Question: I have this layout:
'''
<LinearLayout xmlns:android="http://schemas.android.com/apk/res/android"
xmlns:tools="http://schemas.android.com/tools"
android:layout_width="match_parent"
android:layout_height="match_parent"
android:orientation="vertical" >
<LinearLayout
android:layout_width="match_parent"
android:layout_height="wrap_content" >
<ImageView
android:id="@+id/imageView1"
android:layout_width="66dp"
android:layout_height="64dp"
android:layout_marginLeft="10dp"
android:layout_marginTop="10dp"
android:src="@drawable/office_girl" />
<LinearLayout
android:layout_width="match_parent"
android:layout_height="wrap_content"
android:layout_marginTop="10dp"
android:orientation="vertical" >
<TextView
android:id="@+id/greetingTextView"
android:layout_width="wrap_content"
android:layout_height="wrap_content"
android:text="Hi Boss,"
android:textStyle="bold" />
<TextView
android:id="@+id/dailyStatusTextView"
android:layout_width="wrap_content"
android:layout_height="wrap_content"
android:text="What to say if someone call?" />
</LinearLayout>
</LinearLayout>
<LinearLayout
android:layout_width="match_parent"
android:layout_height="90dp"
android:layout_marginTop="10dp"
android:orientation="horizontal" >
<!-- android:layout_gravity="center" -->
<EditText
android:id="@+id/suto_sms_text"
android:layout_width="match_parent"
android:layout_height="match_parent"
android:layout_marginTop="3dp"
android:hint="Text"
android:inputType="textMultiLine"
android:lines="3" />
</LinearLayout>
<LinearLayout
android:layout_width="wrap_content"
android:layout_height="wrap_content"
android:layout_marginTop="5dp"
android:orientation="horizontal" >
<TextView
android:id="@+id/text_phone_status"
android:layout_width="fill_parent"
android:layout_height="wrap_content"
android:text="Phone Status"
android:layout_marginTop="3dp"
android:layout_marginLeft="5dp"
android:textSize="20sp" />
<Spinner
android:id="@+id/spinner_phone_status"
android:layout_width="120dp"
android:layout_height="wrap_content"
android:layout_marginLeft="30dp"/>
</LinearLayout>
<LinearLayout
android:layout_width="wrap_content"
android:layout_height="wrap_content"
android:layout_marginTop="5dp"
android:orientation="horizontal" >
<TextView
android:id="@+id/text_busy_until"
android:layout_width="fill_parent"
android:layout_height="wrap_content"
android:text="until"
android:layout_marginTop="3dp"
android:layout_marginLeft="5dp"
android:textSize="20sp" />
<Button
android:enabled="true"
android:id="@+id/button_set_date_and_time"
android:layout_width="wrap_content"
android:layout_height="wrap_content"
android:layout_marginTop="3dp"
android:layout_marginLeft="30dp"
android:text="@string/set_time" />
<TextView
android:enabled="true"
android:id="@+id/text_date_and_time"
android:layout_width="fill_parent"
android:layout_height="wrap_content"
android:layout_marginTop="3dp"
android:layout_marginLeft="40dp"
android:textSize="12sp"
android:textStyle="bold"/>
</LinearLayout>
<LinearLayout
android:layout_width="wrap_content"
android:layout_height="wrap_content"
android:layout_marginTop="10dp"
android:layout_gravity="center_horizontal"
android:orientation="horizontal" >
<Button
android:id="@+id/button_confirm"
android:layout_width="wrap_content"
android:layout_height="wrap_content"
android:layout_marginTop="3dp"
android:text="@string/button_confirm" />
<Button
android:id="@+id/button_cancel"
android:layout_width="wrap_content"
android:layout_height="wrap_content"
android:layout_marginTop="3dp"
android:layout_marginLeft="3dp"
android:text="@string/button_cancel" />
</LinearLayout>
</LinearLayout>
'''
This is part of the output:

I saw examples of how it can be done using relative layout, but my xml is quite big and i dont want to have to change it to relative layout as it will mean lots of work.
Thanks.
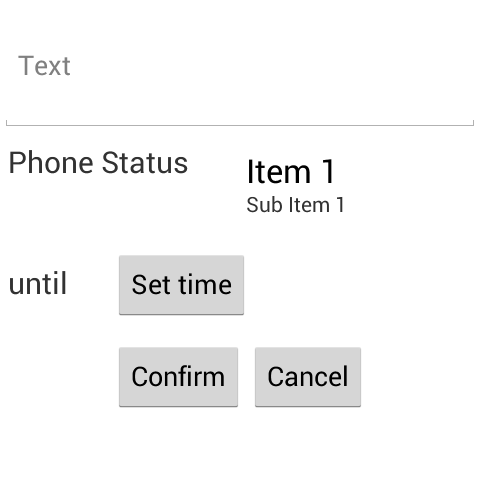
Answer: Try this code
'''
<LinearLayout xmlns:android="http://schemas.android.com/apk/res/android"
xmlns:tools="http://schemas.android.com/tools"
android:layout_width="match_parent"
android:layout_height="match_parent"
android:orientation="vertical" >
<LinearLayout
android:layout_width="match_parent"
android:layout_height="0dp"
android:layout_weight="0.9"
android:orientation="vertical" >
<LinearLayout
android:layout_width="match_parent"
android:layout_height="wrap_content" >
<ImageView
android:id="@+id/imageView1"
android:layout_width="66dp"
android:layout_height="64dp"
android:layout_marginLeft="10dp"
android:layout_marginTop="10dp" />
<LinearLayout
android:layout_width="match_parent"
android:layout_height="wrap_content"
android:layout_marginTop="10dp"
android:orientation="vertical" >
<TextView
android:id="@+id/greetingTextView"
android:layout_width="wrap_content"
android:layout_height="wrap_content"
android:text="Hi Boss,"
android:textStyle="bold" />
<TextView
android:id="@+id/dailyStatusTextView"
android:layout_width="wrap_content"
android:layout_height="wrap_content"
android:text="What to say if someone call?" />
</LinearLayout>
</LinearLayout>
<LinearLayout
android:layout_width="match_parent"
android:layout_height="90dp"
android:layout_marginTop="10dp"
android:orientation="horizontal" >
<!-- android:layout_gravity="center" -->
<EditText
android:id="@+id/suto_sms_text"
android:layout_width="match_parent"
android:layout_height="match_parent"
android:layout_marginTop="3dp"
android:hint="Text"
android:inputType="textMultiLine"
android:lines="3" />
</LinearLayout>
<LinearLayout
android:layout_width="wrap_content"
android:layout_height="wrap_content"
android:layout_marginTop="5dp"
android:orientation="horizontal" >
<TextView
android:id="@+id/text_phone_status"
android:layout_width="fill_parent"
android:layout_height="wrap_content"
android:layout_marginLeft="5dp"
android:layout_marginTop="3dp"
android:text="Phone Status"
android:textSize="20sp" />
<Spinner
android:id="@+id/spinner_phone_status"
android:layout_width="120dp"
android:layout_height="wrap_content"
android:layout_marginLeft="30dp" />
</LinearLayout>
<LinearLayout
android:layout_width="wrap_content"
android:layout_height="wrap_content"
android:layout_marginTop="5dp"
android:orientation="horizontal" >
<TextView
android:id="@+id/text_busy_until"
android:layout_width="fill_parent"
android:layout_height="wrap_content"
android:layout_marginLeft="5dp"
android:layout_marginTop="3dp"
android:text="until"
android:textSize="20sp" />
<Button
android:id="@+id/button_set_date_and_time"
android:layout_width="wrap_content"
android:layout_height="wrap_content"
android:layout_marginLeft="30dp"
android:layout_marginTop="3dp"
android:enabled="true"
android:text="set_time" />
<TextView
android:id="@+id/text_date_and_time"
android:layout_width="fill_parent"
android:layout_height="wrap_content"
android:layout_marginLeft="40dp"
android:layout_marginTop="3dp"
android:enabled="true"
android:textSize="12sp"
android:textStyle="bold" />
</LinearLayout>
</LinearLayout>
<LinearLayout
android:layout_width="match_parent"
android:layout_height="wrap_content"
android:layout_weight="0.025"
android:baselineAligned="true"
android:gravity="center"
android:orientation="horizontal" >
<Button
android:id="@+id/button_confirm"
android:layout_width="wrap_content"
android:layout_height="wrap_content"
android:text="confirm" />
<Button
android:id="@+id/button_cancel"
android:layout_width="wrap_content"
android:layout_height="wrap_content"
android:text="cancel" />
</LinearLayout>
'''
And here your using lot of LinearLayouts but personally i recommend you to try out <URL>